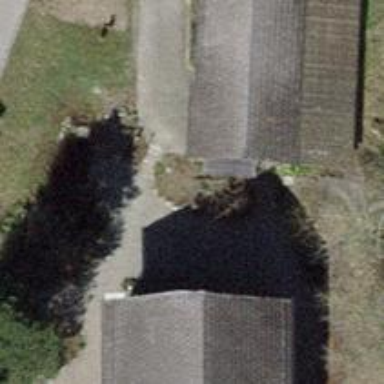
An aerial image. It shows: Shed.